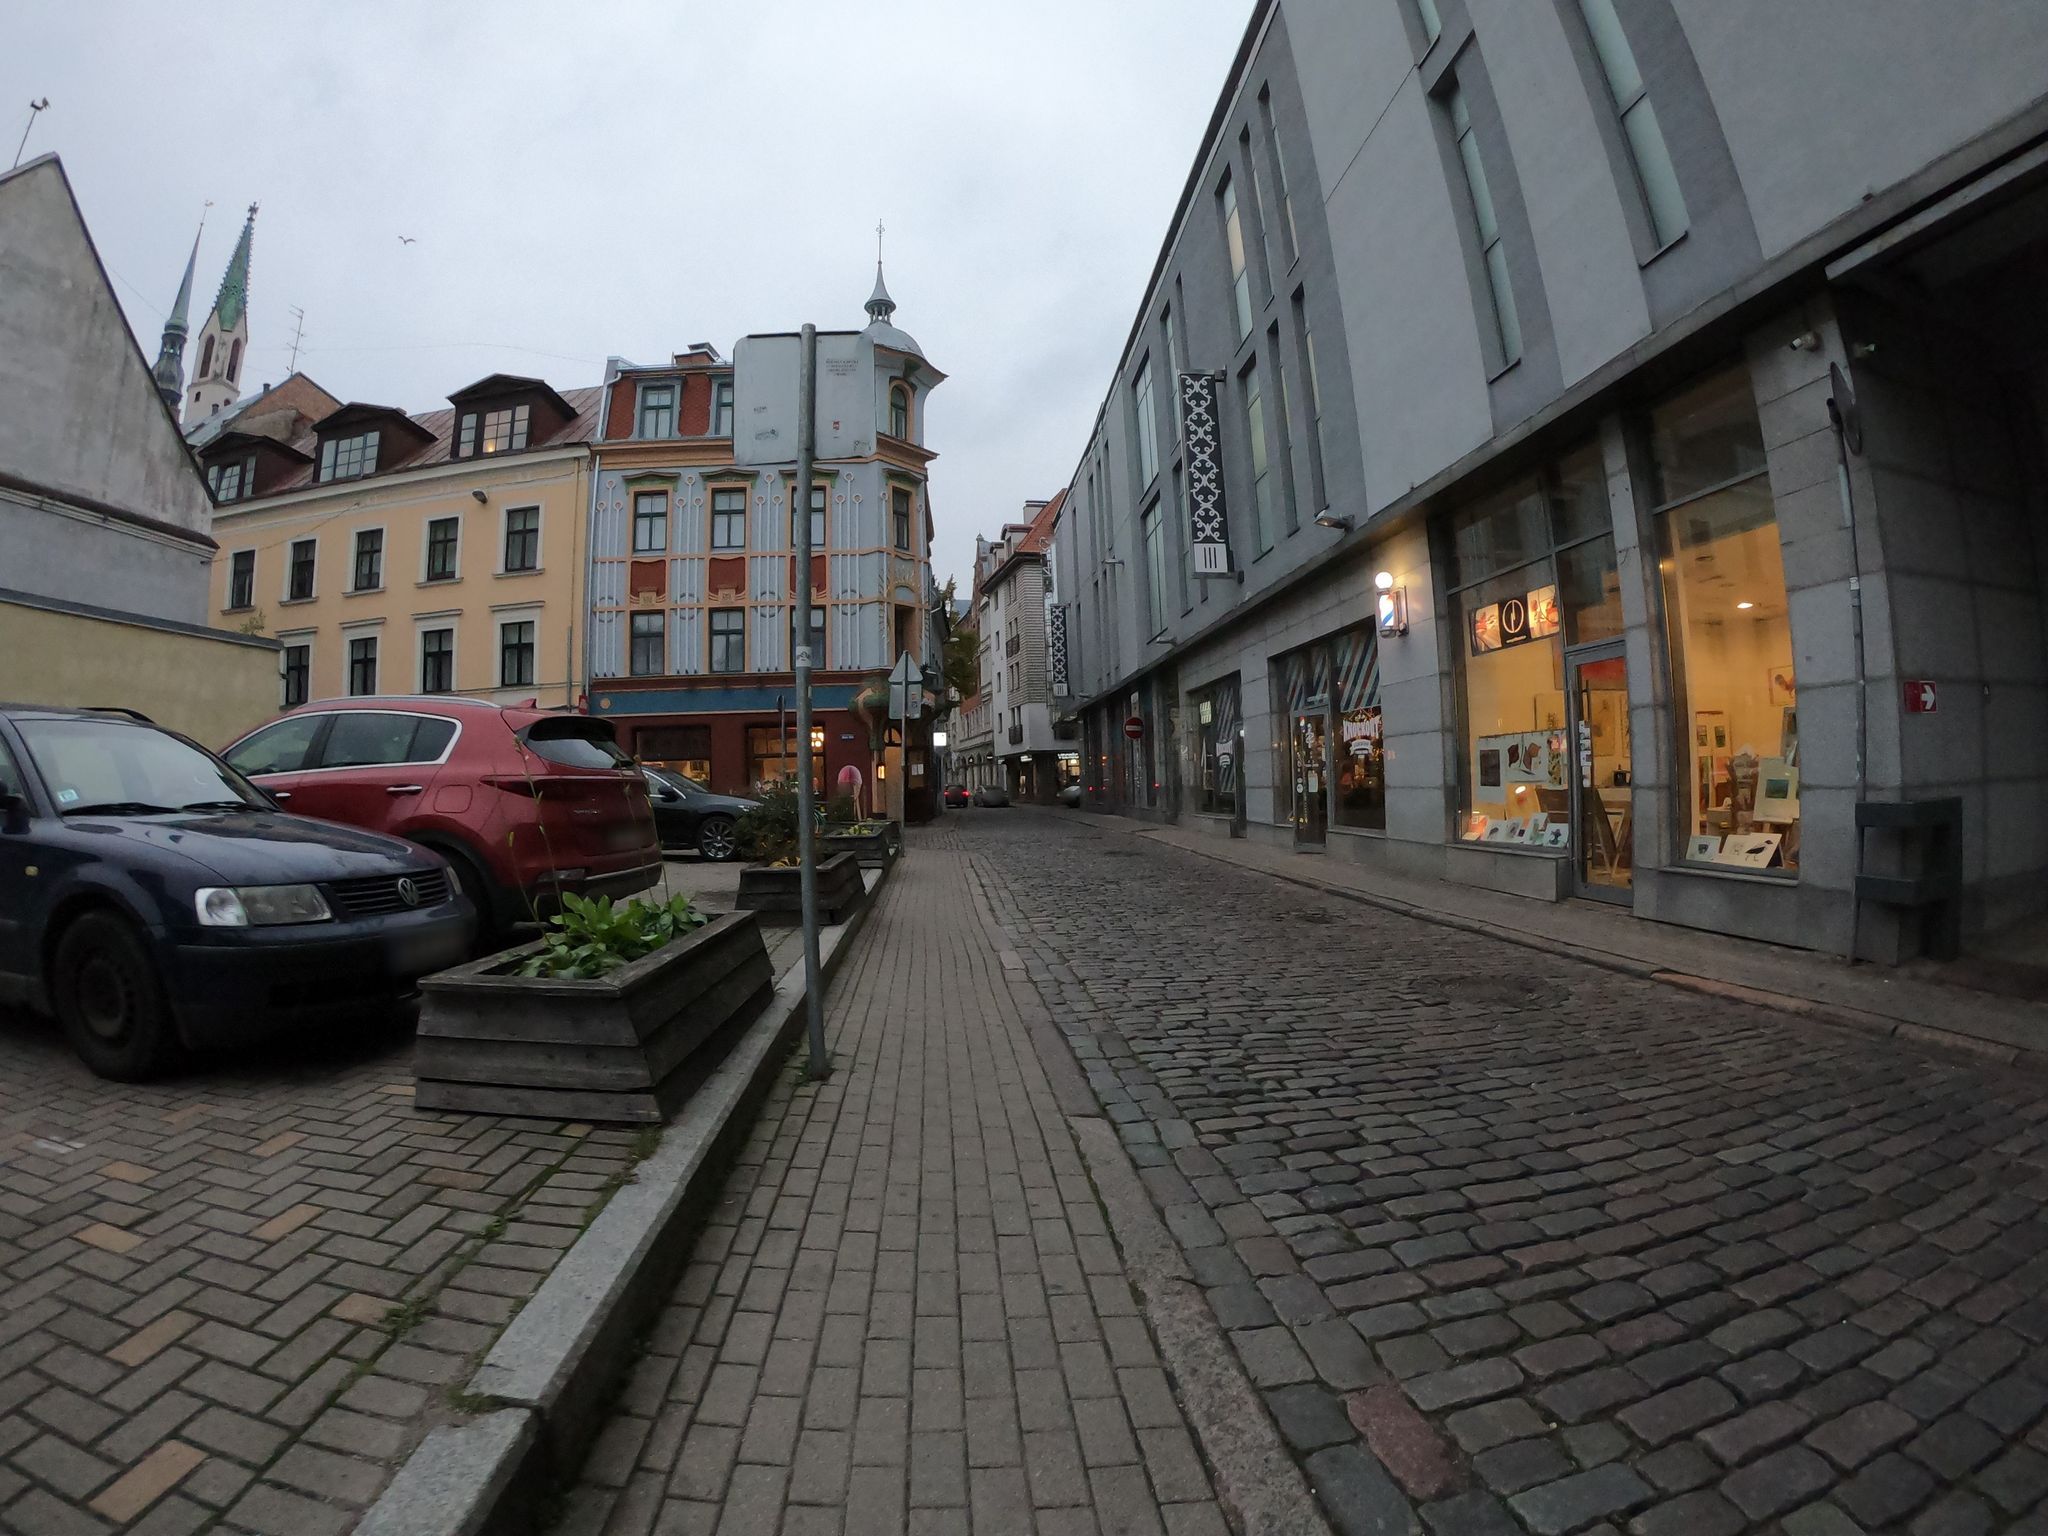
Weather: clear
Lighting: day
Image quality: good
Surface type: walking surface
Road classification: pedestrian, living_street
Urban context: urban centre
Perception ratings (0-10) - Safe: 6.87, Lively: 9.05, Beautiful: 7.53, Boring: 2.08, Depressing: 4.85, Wealthy: 9.52